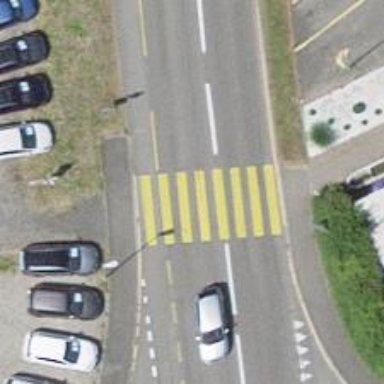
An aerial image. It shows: Zebra crossing on the road.